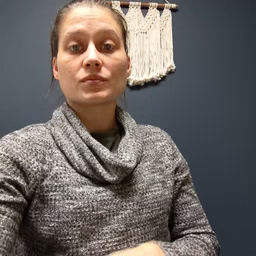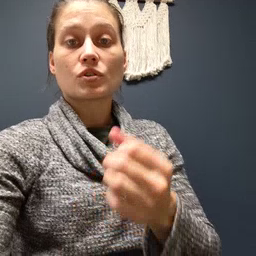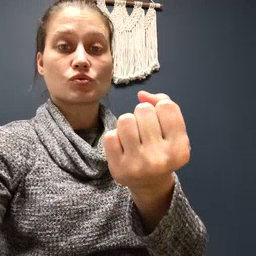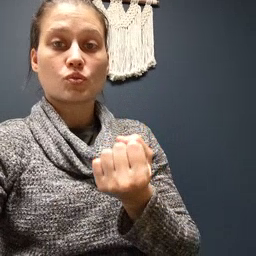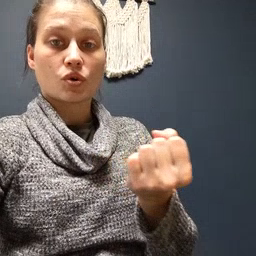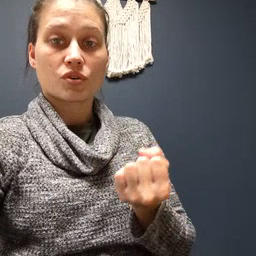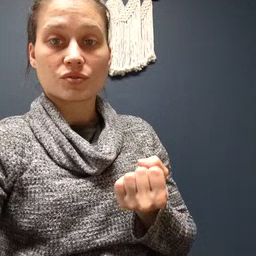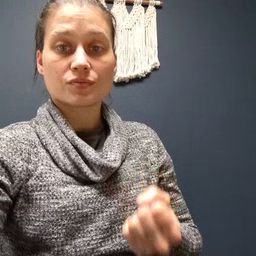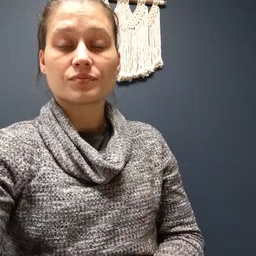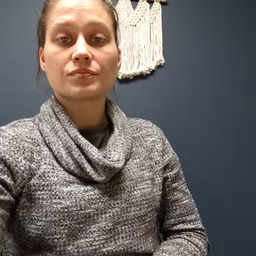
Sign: drawer